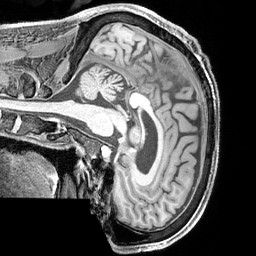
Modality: T1w
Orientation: sagittal
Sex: male
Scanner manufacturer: siemens
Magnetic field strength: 3 T
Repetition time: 2.3 s
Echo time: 0.00226 s